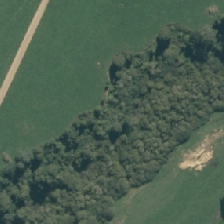
Land cover: deciduous_hardwood